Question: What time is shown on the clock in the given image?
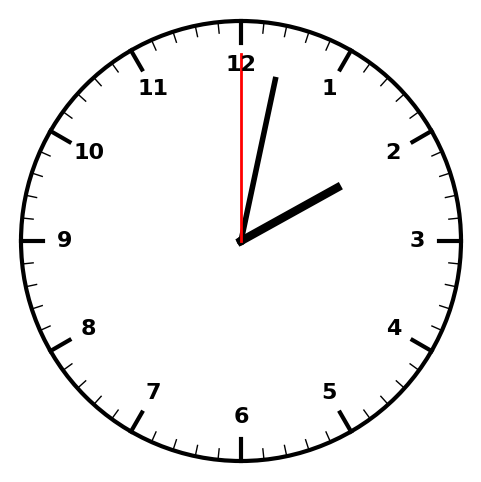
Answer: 02:02:00